Breast ultrasound image
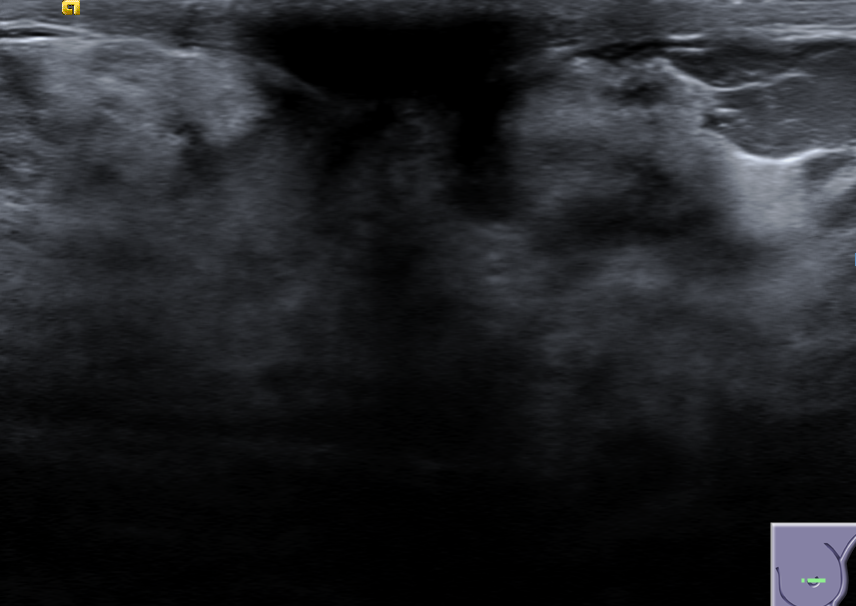
Diagnosis: normal